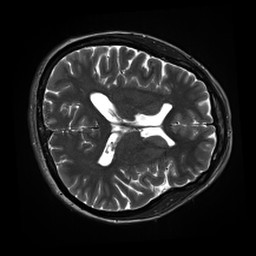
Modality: inplaneT2
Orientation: axial
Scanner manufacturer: siemens
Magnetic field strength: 3 T
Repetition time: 11 s
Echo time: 0.059 s